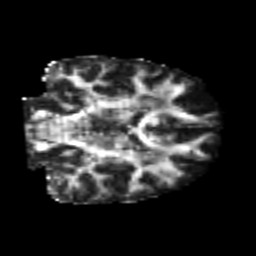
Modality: FA
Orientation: coronal
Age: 21
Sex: female
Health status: healthy
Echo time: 0.074 s